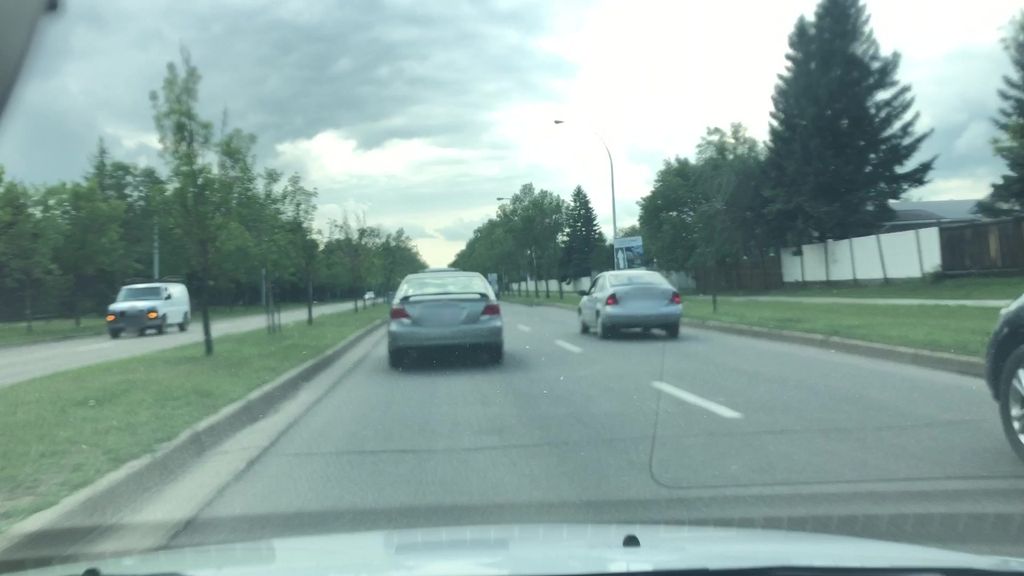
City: edmonton